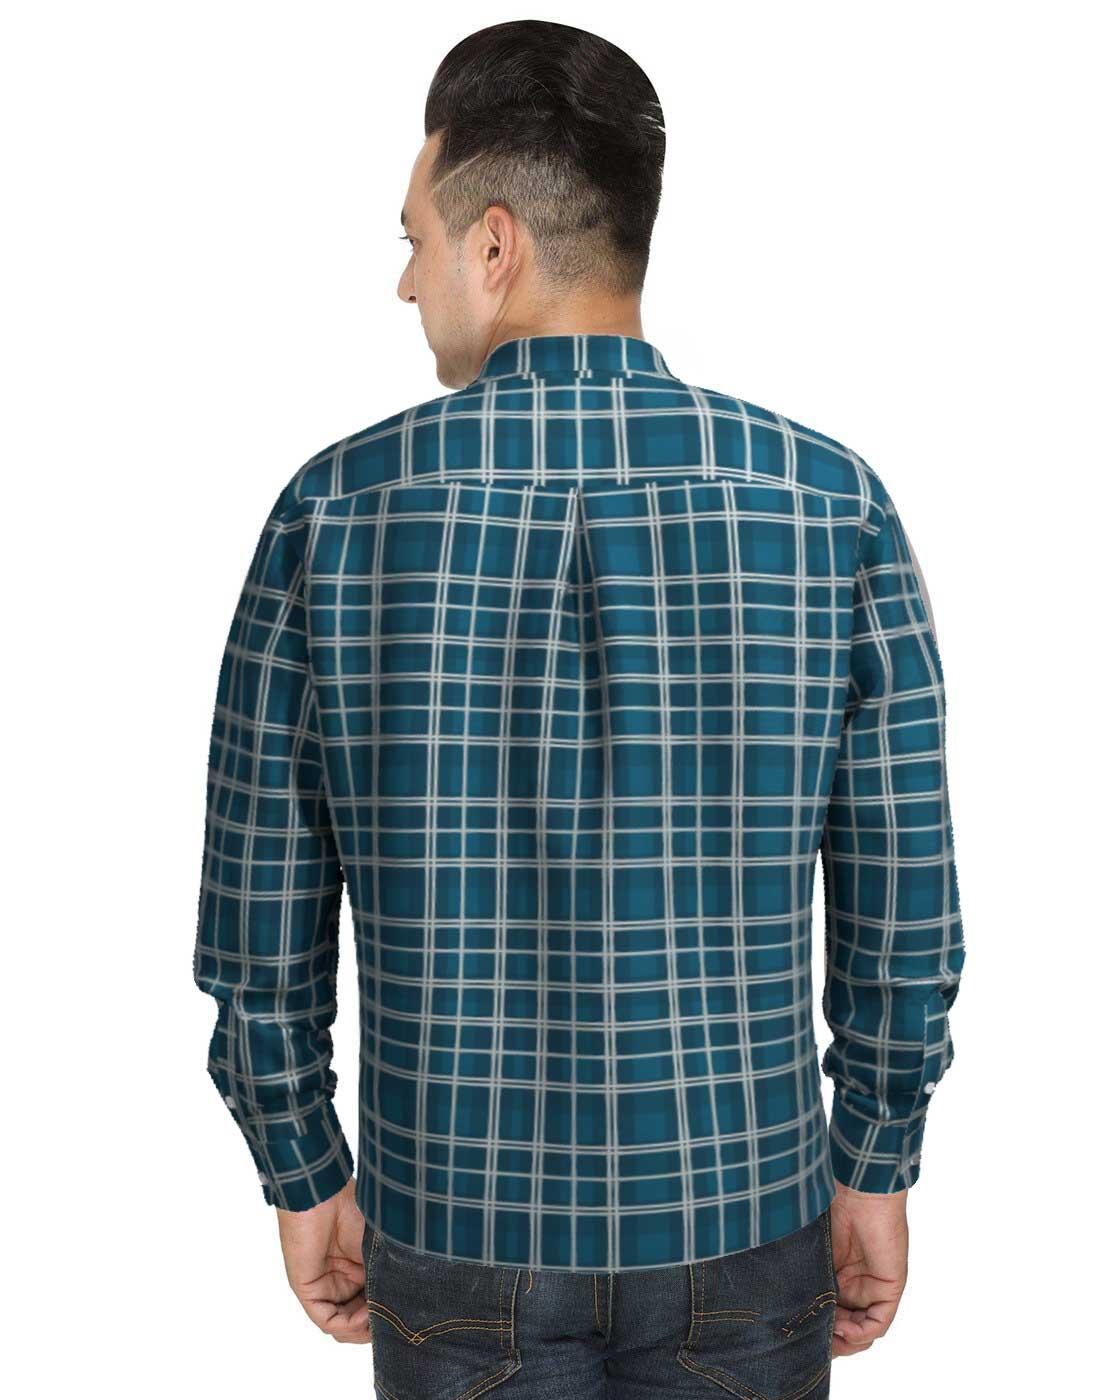
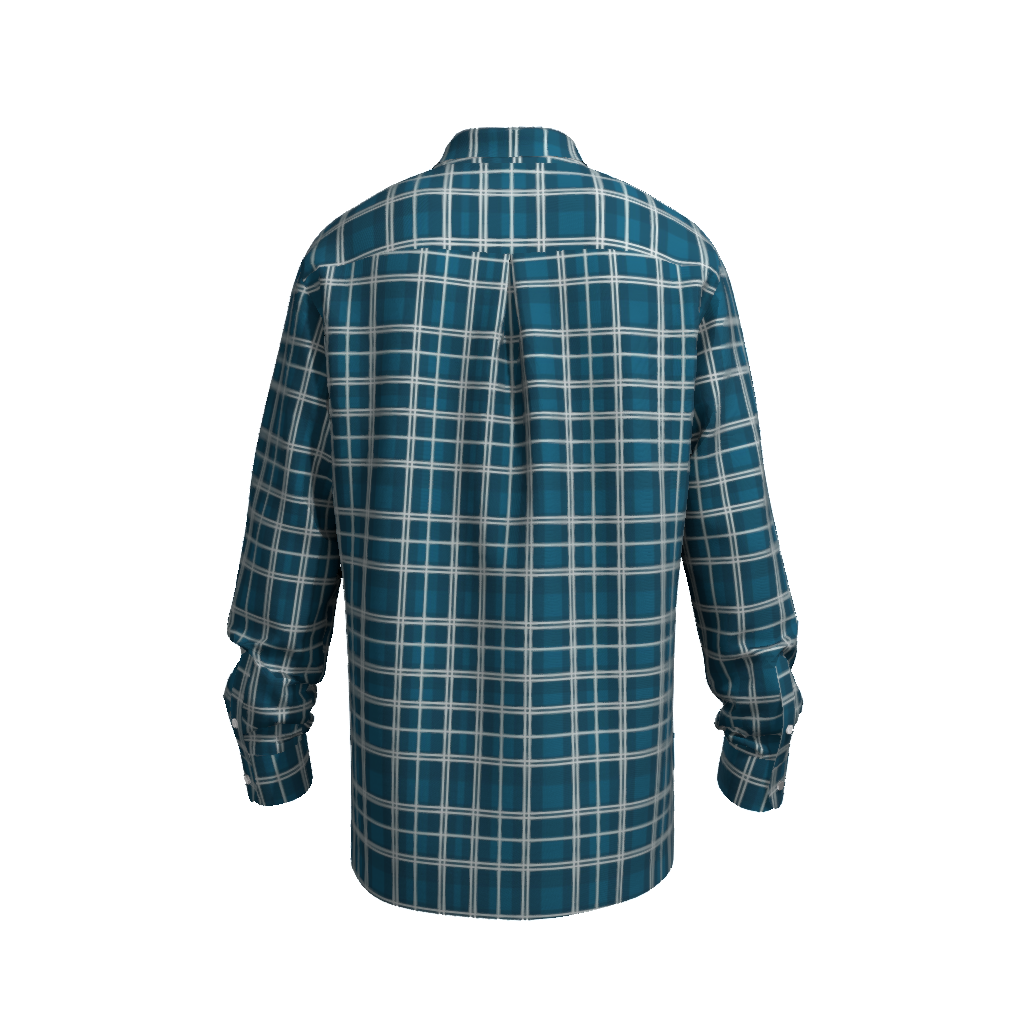
Clothing description: teal blue plaid button up tee